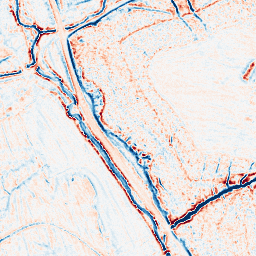
Category: edge_preserving
Decomposition family: bilateral
Decomposition parameters: d: 9
sigma_color: 50
sigma_space: 50
Upsampling method: lanczos
Upsampling parameters: scale: 2
Upsampling scale: 2